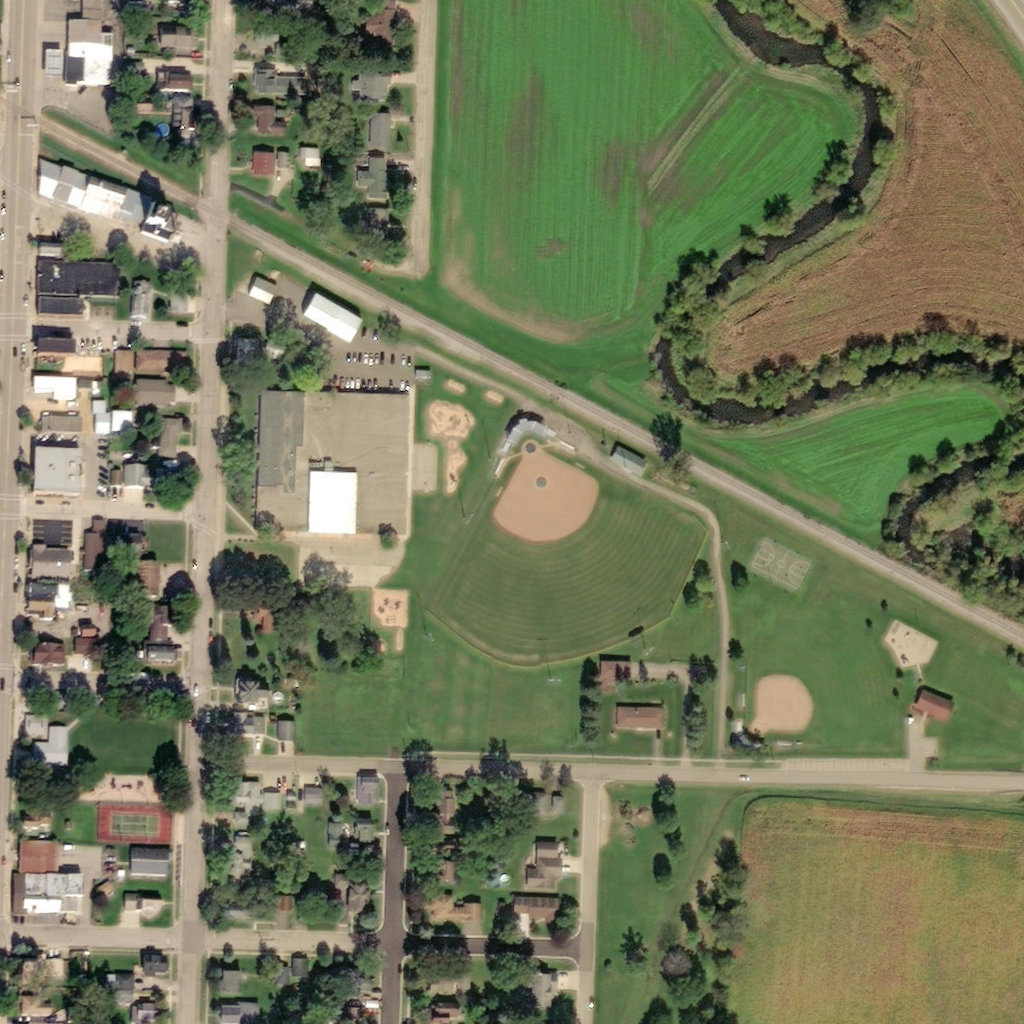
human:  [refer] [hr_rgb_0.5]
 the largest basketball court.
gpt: <box>[[73, 52, 79, 57, 0]]</box>

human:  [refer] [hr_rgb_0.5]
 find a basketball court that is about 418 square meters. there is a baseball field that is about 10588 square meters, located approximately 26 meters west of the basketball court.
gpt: <box>[[73, 52, 79, 57, 0]]</box>